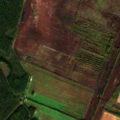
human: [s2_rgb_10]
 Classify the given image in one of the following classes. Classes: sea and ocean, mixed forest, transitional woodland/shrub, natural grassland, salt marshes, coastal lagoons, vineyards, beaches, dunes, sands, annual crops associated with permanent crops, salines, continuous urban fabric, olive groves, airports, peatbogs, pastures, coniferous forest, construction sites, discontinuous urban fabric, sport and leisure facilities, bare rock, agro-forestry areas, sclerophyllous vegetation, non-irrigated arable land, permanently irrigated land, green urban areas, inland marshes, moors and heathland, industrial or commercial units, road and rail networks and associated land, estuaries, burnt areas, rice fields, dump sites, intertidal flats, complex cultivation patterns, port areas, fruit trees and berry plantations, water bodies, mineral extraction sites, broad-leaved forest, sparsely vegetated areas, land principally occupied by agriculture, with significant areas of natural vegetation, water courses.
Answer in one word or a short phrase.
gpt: non-irrigated arable land, coniferous forest, transitional woodland/shrub